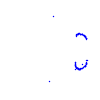
Particle: proton